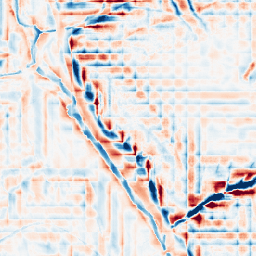
Category: wavelet
Decomposition family: wavelet_dwt
Decomposition parameters: wavelet: db2
level: 4
Upsampling method: regularized
Upsampling parameters: scale: 2
lambda_reg: 0.01
Upsampling scale: 2